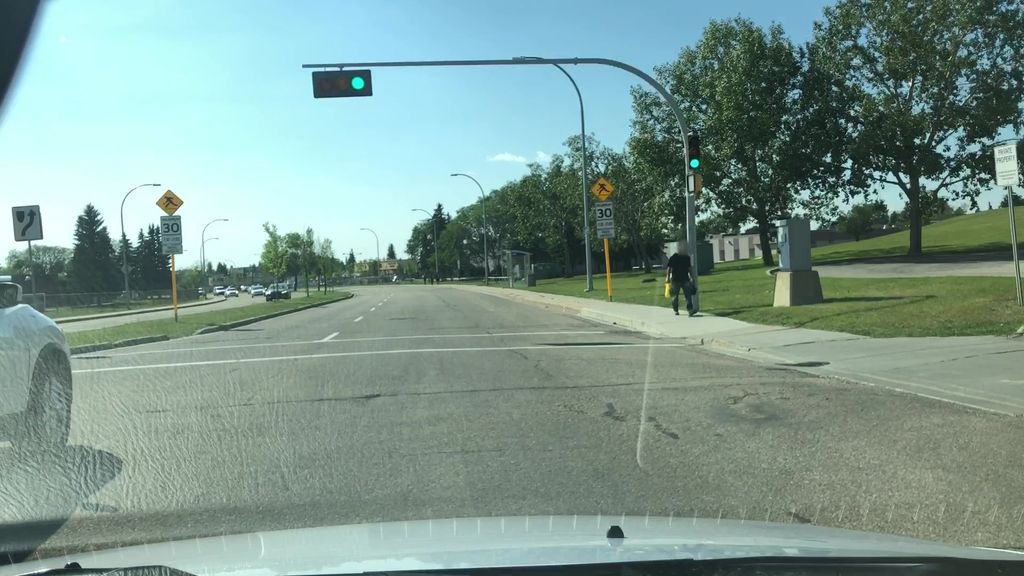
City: edmonton